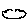
Label: cloud